Question: This is the code I used in my dataset. The result is as shown in the image.
The plan is to display the YEAR without month, day or time. Is this feasible?
'''
SELECT t.Name AS Territoryname,
p.LastName AS SalesPerson,
c.CardType AS PayType,
s.OrderDate,
s.TotalDue
FROM Sales s
JOIN Person p
ON s.SalesPersonID=p.BusinessEntityID
JOIN CreditCard c
ON c.CreditCardID=s.CreditCardID
JOIN Territoryt
ON t.TerritoryID=s.TerritoryID
'''

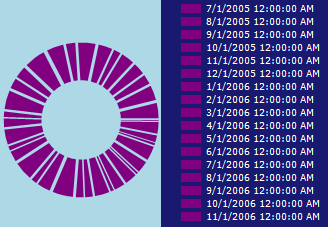
Answer: There are a number of ways to achieve this. The easiest, is to calculate a year value directly in your dataset, and then use this field in your chart. This is a simple matter of adding the following code to the 'select' part of your dataset:
'''
select
...
s.OrderDate,
YEAR(s.OrderDate) AS [OrderYear], -- This is the new field
s.TotalDue
from
...
'''
Alternatively, you can create an expression that does the same thing, either as a calculated field in your dataset, or directly in the chart as the category field.